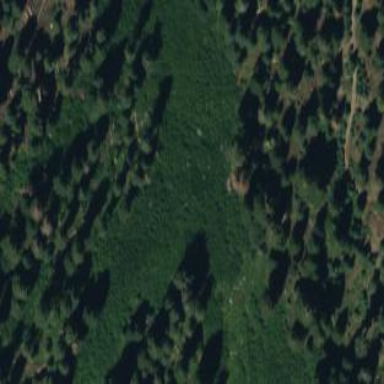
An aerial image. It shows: Wet meadow with woodland vegetation.